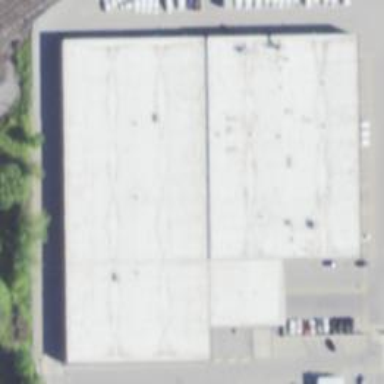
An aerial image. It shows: Post depot building.